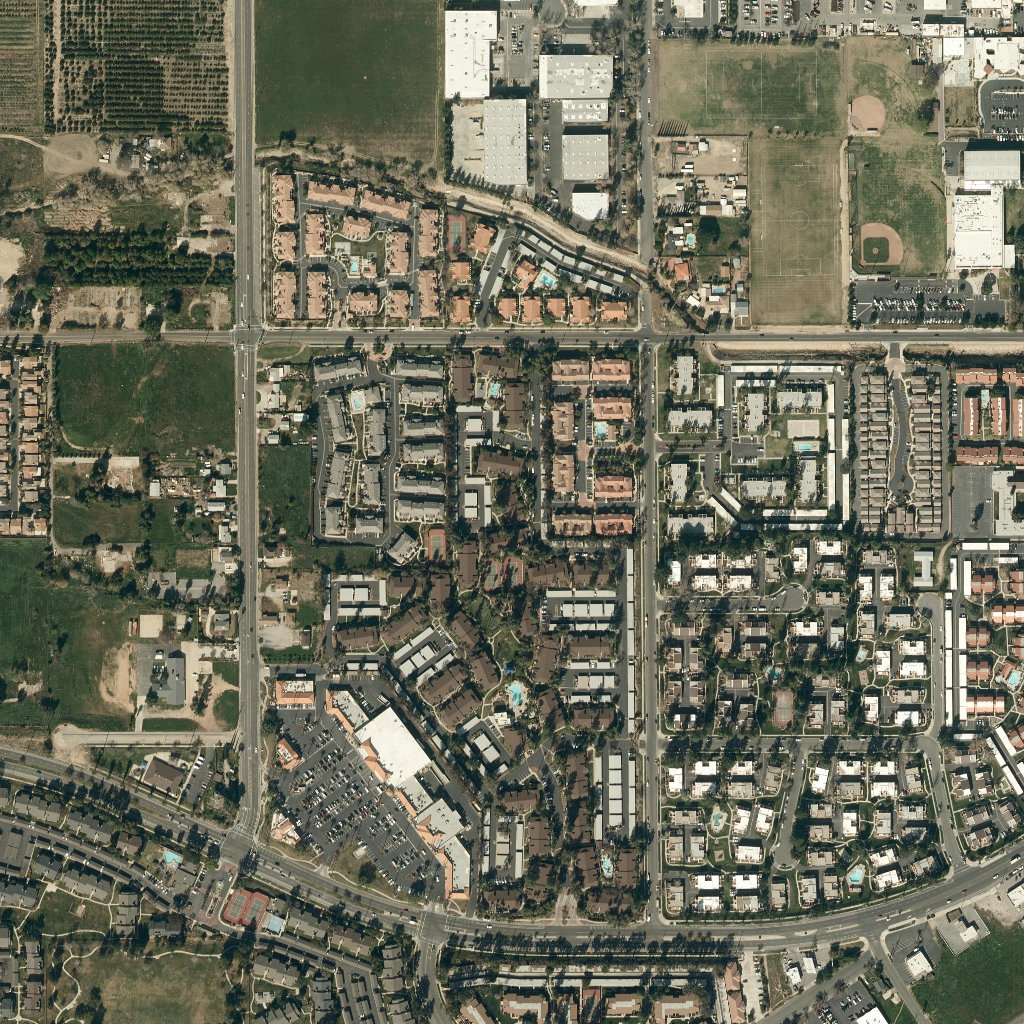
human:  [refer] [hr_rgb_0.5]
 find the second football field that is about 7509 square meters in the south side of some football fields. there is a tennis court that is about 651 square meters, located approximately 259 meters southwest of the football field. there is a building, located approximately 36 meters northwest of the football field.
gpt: <box>[[69, 5, 79, 12, 0]]</box>

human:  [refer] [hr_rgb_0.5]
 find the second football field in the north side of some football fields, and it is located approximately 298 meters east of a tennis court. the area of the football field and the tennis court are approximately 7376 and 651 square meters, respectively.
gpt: <box>[[74, 15, 80, 27, 0]]</box>

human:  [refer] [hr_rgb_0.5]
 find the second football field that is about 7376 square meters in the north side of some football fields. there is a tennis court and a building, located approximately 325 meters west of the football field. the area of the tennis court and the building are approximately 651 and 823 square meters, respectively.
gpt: <box>[[74, 15, 80, 27, 0]]</box>